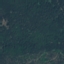
Label: Forest